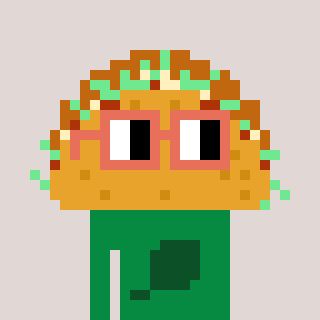
a pixel art character with square orange glasses, a taco-shaped head and a green-colored body on a warm background